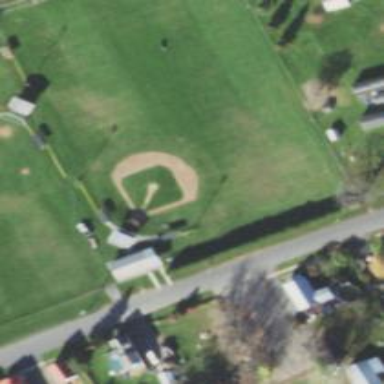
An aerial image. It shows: Baseball pitch for leisure land activities.